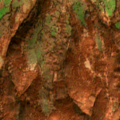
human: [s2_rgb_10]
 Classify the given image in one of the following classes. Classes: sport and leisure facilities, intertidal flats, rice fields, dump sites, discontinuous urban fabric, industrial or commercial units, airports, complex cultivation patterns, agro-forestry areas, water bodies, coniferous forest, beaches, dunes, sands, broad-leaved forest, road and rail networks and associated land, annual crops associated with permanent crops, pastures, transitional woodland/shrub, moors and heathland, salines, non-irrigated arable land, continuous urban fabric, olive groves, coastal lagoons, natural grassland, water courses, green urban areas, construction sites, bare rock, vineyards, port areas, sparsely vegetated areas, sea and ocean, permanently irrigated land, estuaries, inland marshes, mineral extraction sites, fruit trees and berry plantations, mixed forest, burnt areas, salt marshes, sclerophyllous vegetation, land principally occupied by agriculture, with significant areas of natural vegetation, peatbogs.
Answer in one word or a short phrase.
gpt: broad-leaved forest, natural grassland